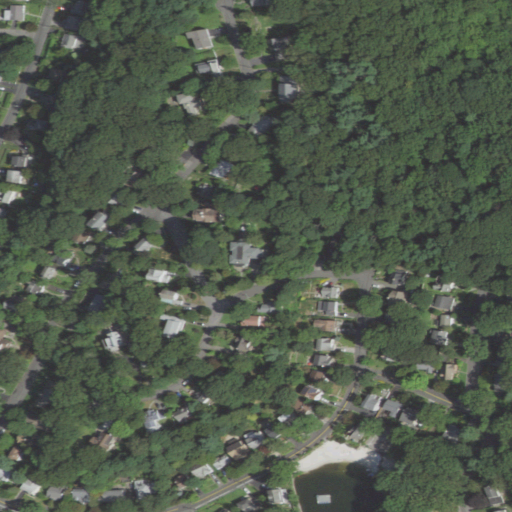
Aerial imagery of mountain in New York named Fisher Hill containing open development, deciduous forest, low intensity development, medium intensity development, shrub, and open water